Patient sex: M
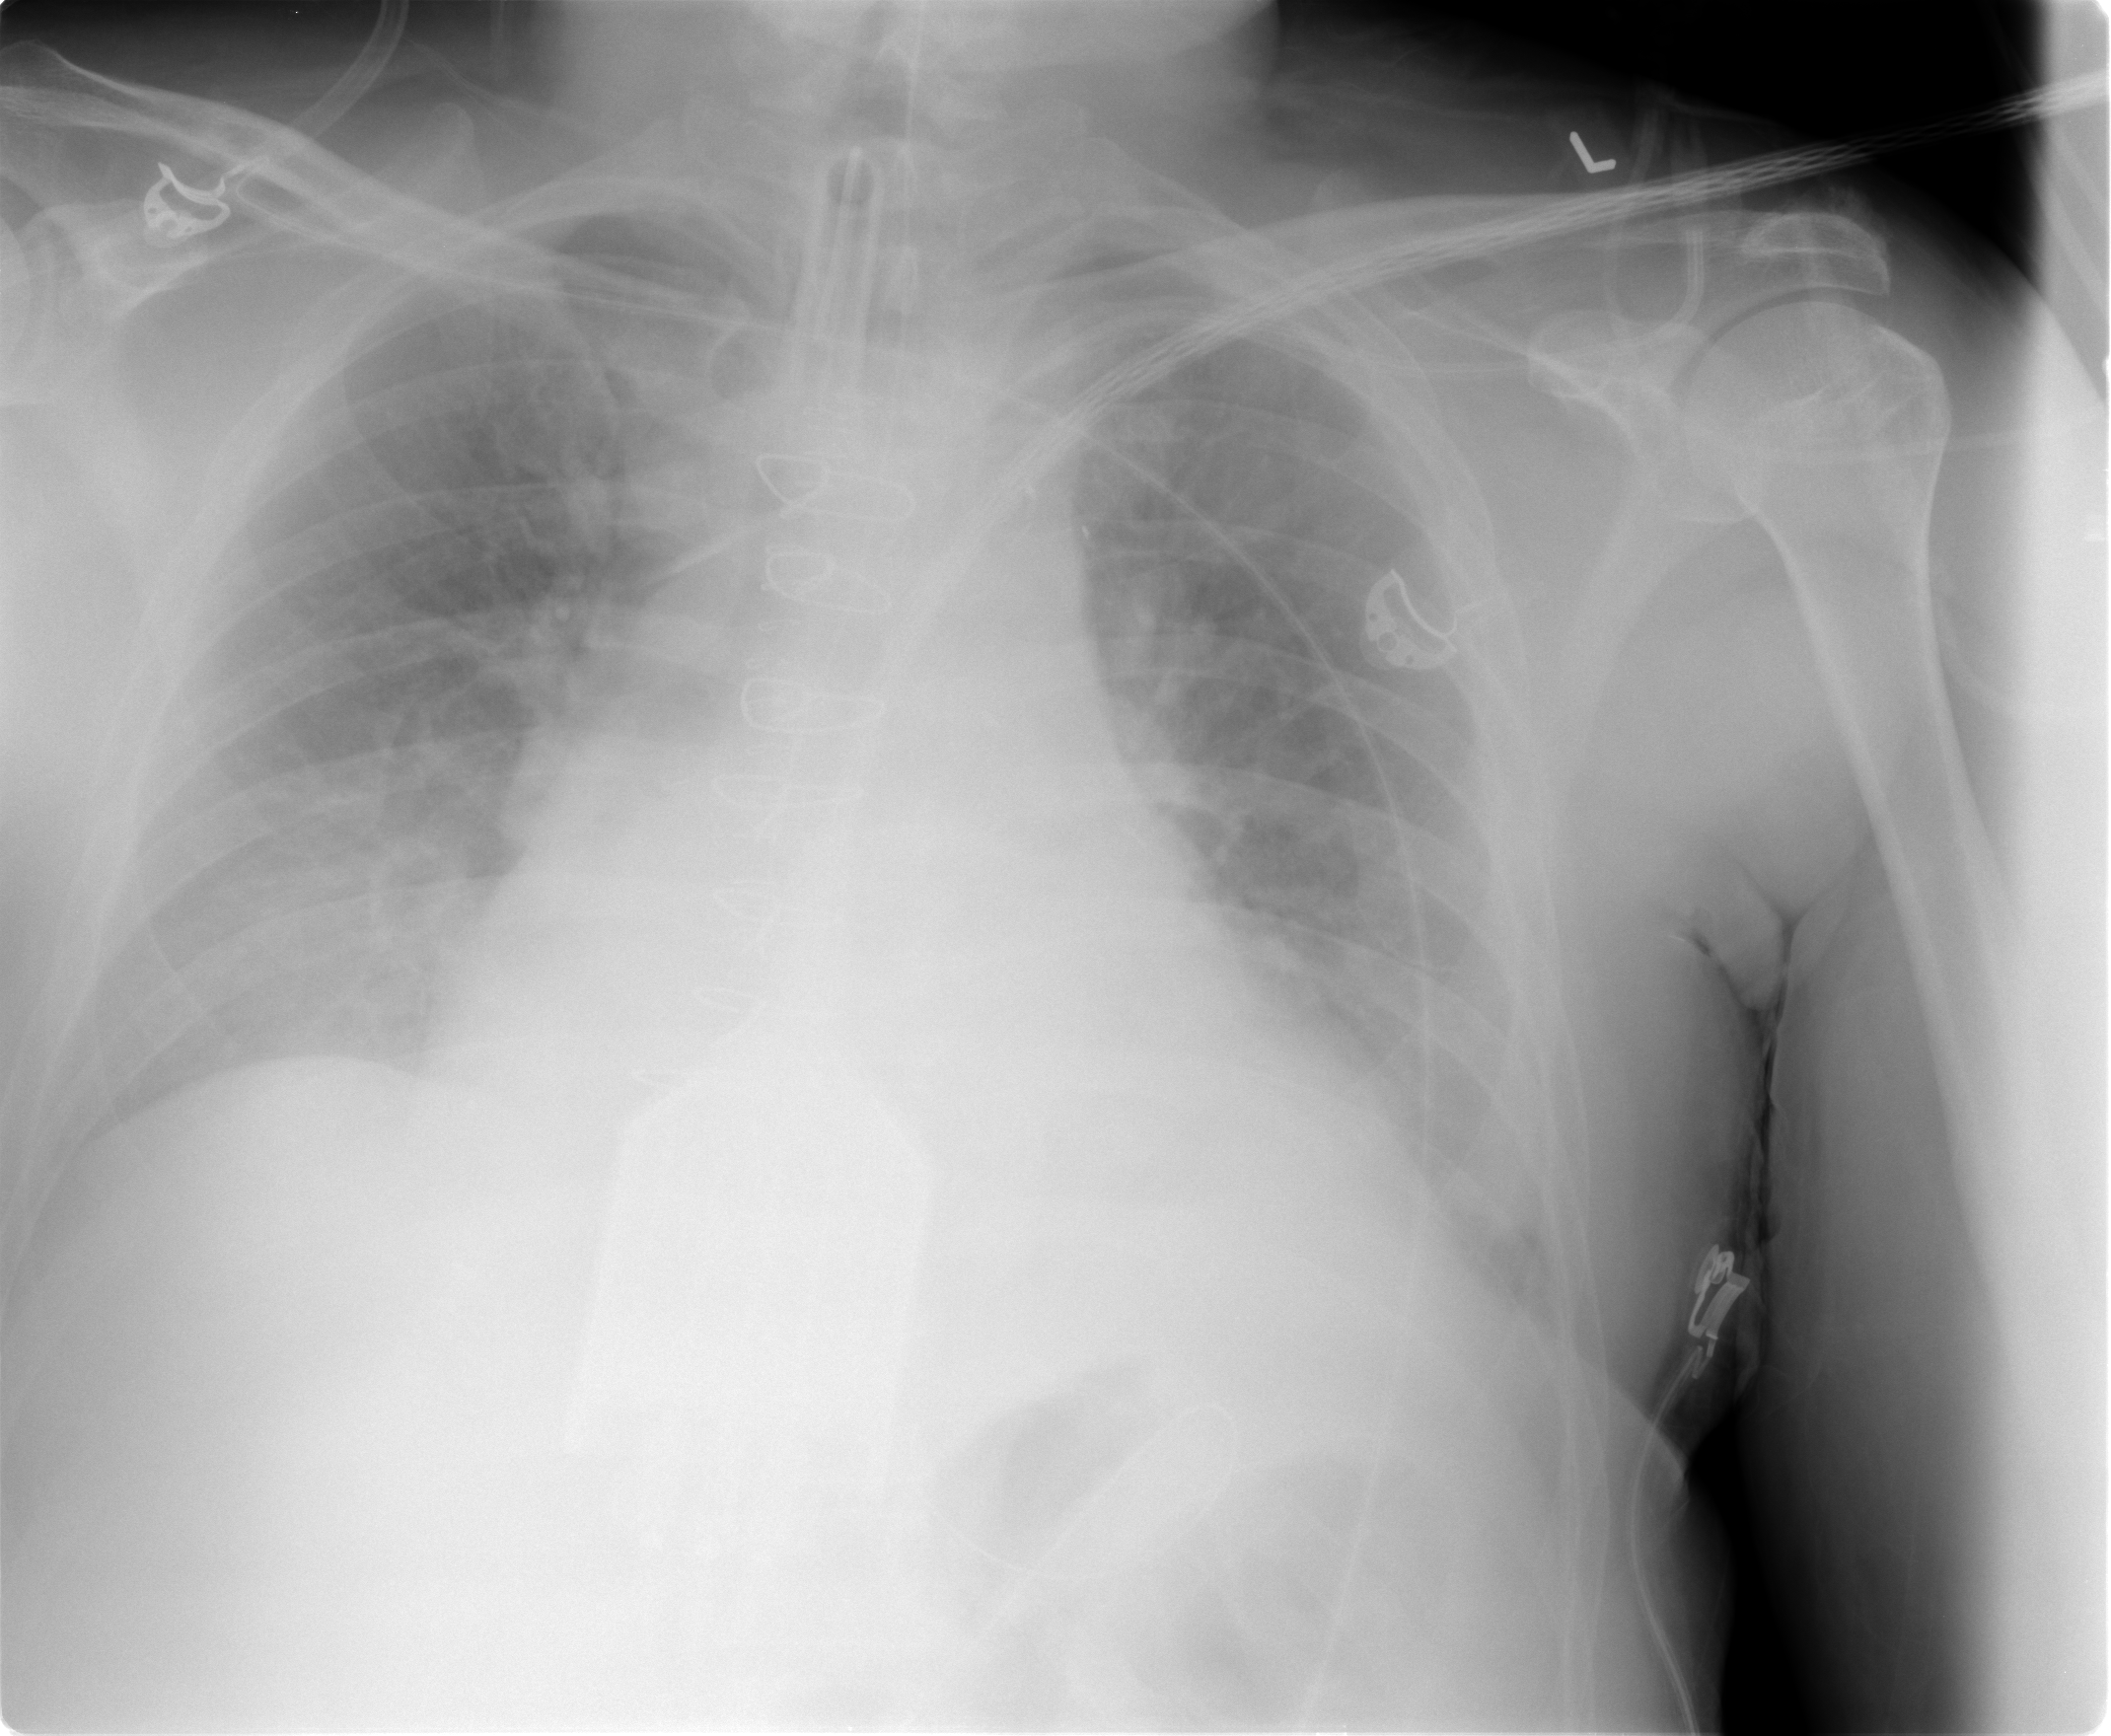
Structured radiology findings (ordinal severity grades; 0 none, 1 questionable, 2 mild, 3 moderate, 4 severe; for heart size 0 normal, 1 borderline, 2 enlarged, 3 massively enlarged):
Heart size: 2
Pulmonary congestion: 1
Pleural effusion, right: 2
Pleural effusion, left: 2
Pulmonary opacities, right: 1
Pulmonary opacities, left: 0
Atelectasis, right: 2
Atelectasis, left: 2